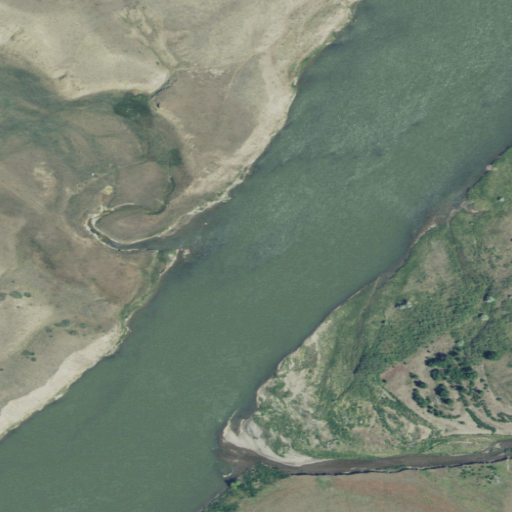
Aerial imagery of valley in Montana named Ryan Coulee containing open water, grassland, herbaceous wetlands, woody wetlands, and shrub